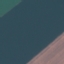
Land use / land cover: AnnualCrop